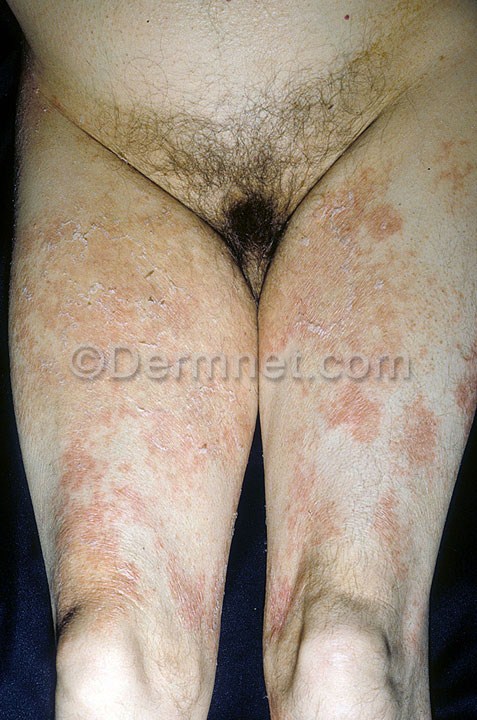
Disease: Systemic Disease